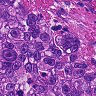
Metastatic tissue present: yes